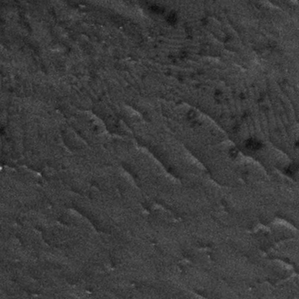
Label: frost